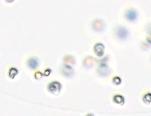
Label: Phaeocystis